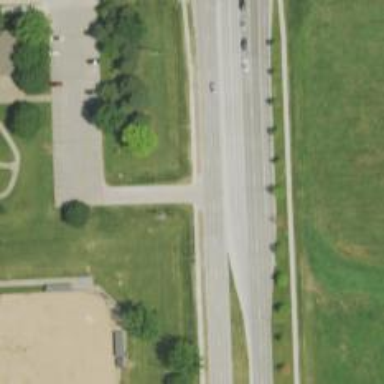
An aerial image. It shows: Unmarked crossing on the road.